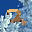
Label: 2